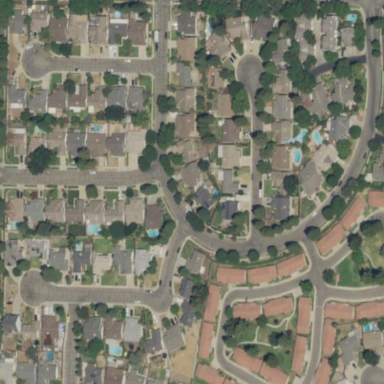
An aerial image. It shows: Single-family residential area in neighborhood setting.